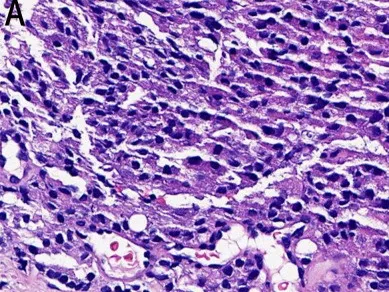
Prostate biopsy pathology results. (A) HE revealed prostate cancer histology.
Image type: pathology (h&e)